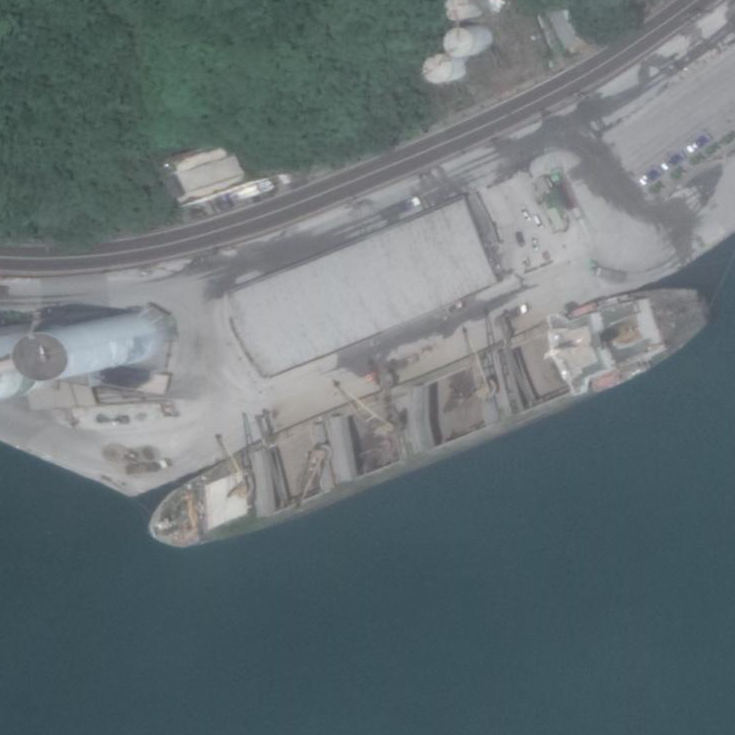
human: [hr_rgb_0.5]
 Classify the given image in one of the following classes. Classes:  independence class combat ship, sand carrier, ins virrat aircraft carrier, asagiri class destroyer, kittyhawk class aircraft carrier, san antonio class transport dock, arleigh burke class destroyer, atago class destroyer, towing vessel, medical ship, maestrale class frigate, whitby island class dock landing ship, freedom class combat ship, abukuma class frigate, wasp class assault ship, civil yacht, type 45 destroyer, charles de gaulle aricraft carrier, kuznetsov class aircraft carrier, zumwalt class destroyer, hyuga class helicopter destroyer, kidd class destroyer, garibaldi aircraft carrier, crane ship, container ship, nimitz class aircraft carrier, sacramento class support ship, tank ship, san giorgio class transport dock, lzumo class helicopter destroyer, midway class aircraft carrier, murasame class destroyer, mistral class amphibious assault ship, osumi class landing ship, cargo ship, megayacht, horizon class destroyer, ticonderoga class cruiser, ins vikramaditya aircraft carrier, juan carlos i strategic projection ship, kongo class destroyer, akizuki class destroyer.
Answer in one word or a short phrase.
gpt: Sand carrier